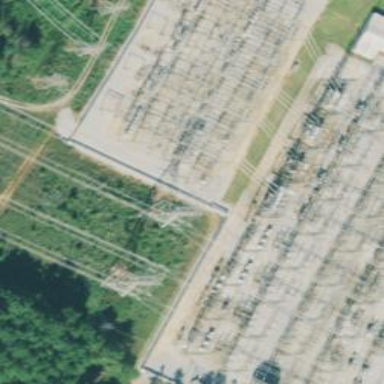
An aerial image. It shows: Switch for power supply.